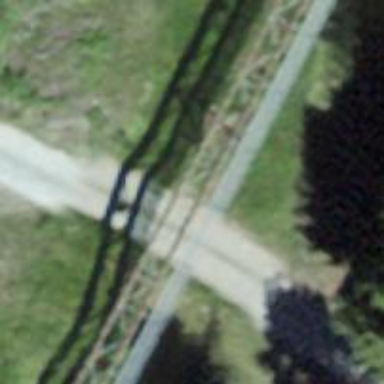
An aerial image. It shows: Funicular railway bridge.